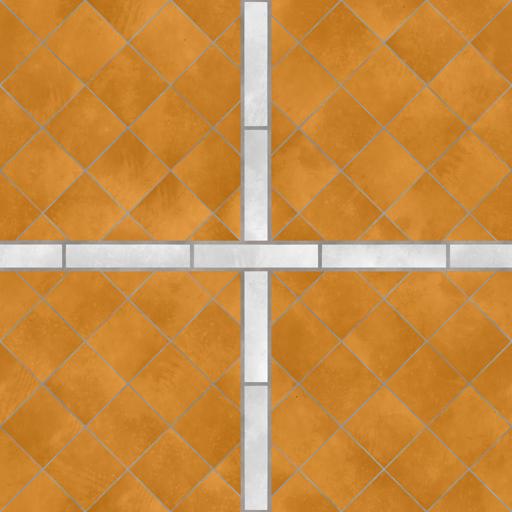
Tags: tiled tiles yellow